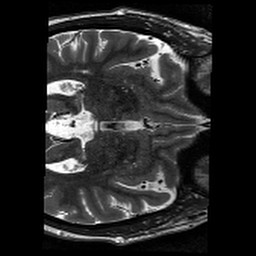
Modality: T2w
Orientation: axial
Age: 35
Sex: male